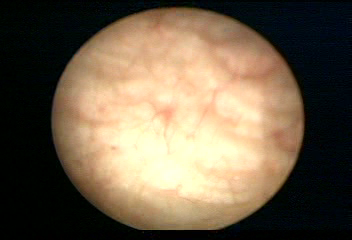
Modality: WLC
Class: Normal mucosa
Bladder cancer association: No